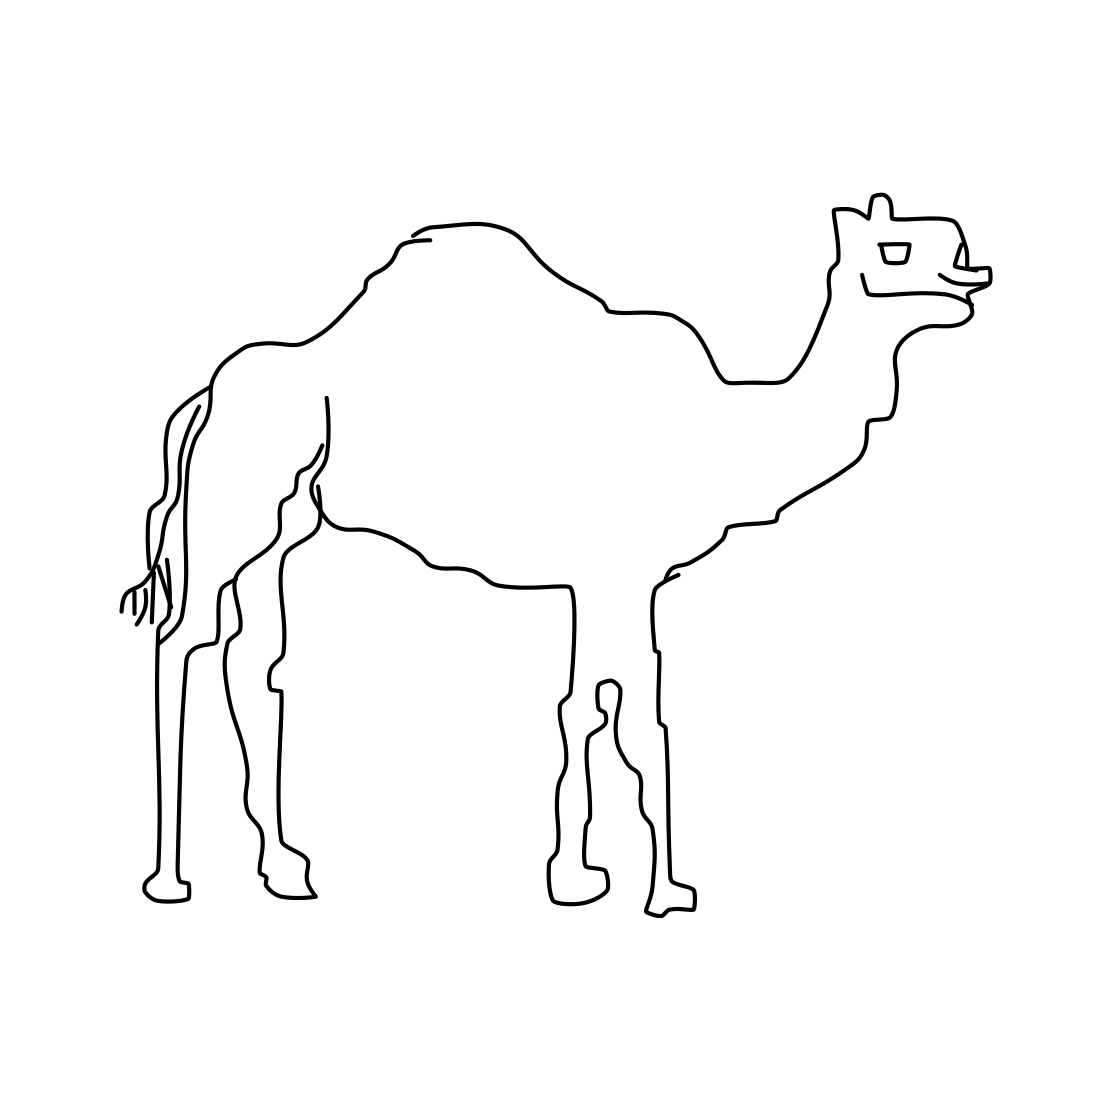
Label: camel